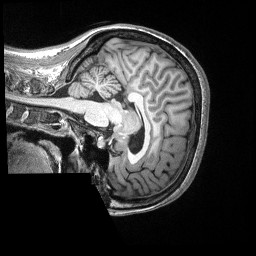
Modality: T1w
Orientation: sagittal
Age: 29
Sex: female